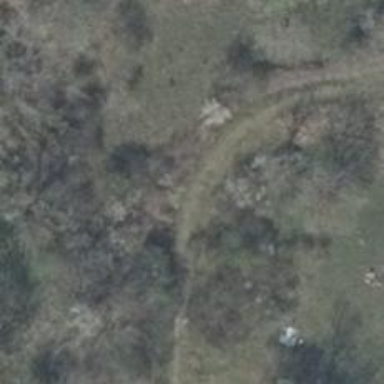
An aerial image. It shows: Path.